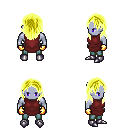
a pixel art fantasy rpg character, male body template, dark elf, purple skin, maroon tunic, teal pants, gold long hairstyle, gold gloves, metal boots, four views (front, back, left, right), 2x2 character sprite sheet, small pixel art, hard edges, no anti-aliasing